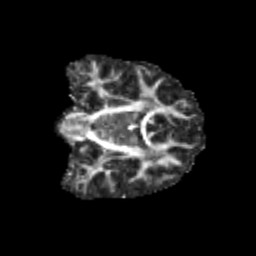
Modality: FA
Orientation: coronal
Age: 9
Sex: male
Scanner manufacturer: siemens
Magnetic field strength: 3 T
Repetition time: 3.8 s
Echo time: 0.07 s